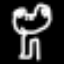
Label: frog